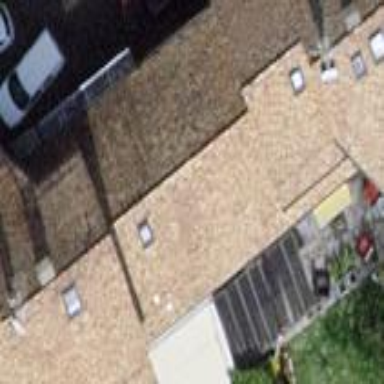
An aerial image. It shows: View of roof of building.